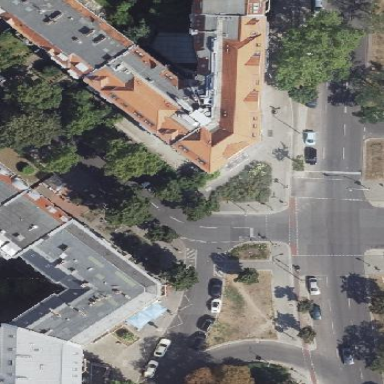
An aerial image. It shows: White hotel building that consists of apartments.